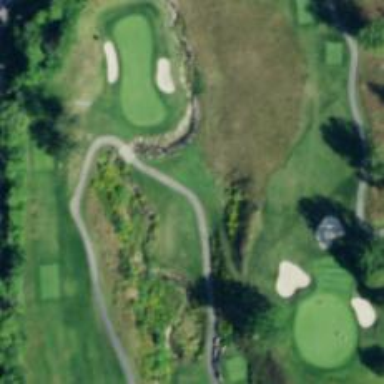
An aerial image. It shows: Path used for both walking and golf.